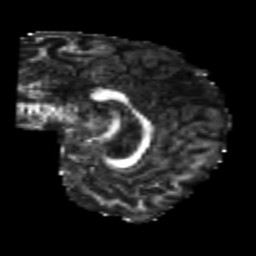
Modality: FA
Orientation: sagittal
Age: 21
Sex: male
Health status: healthy
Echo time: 0.074 s